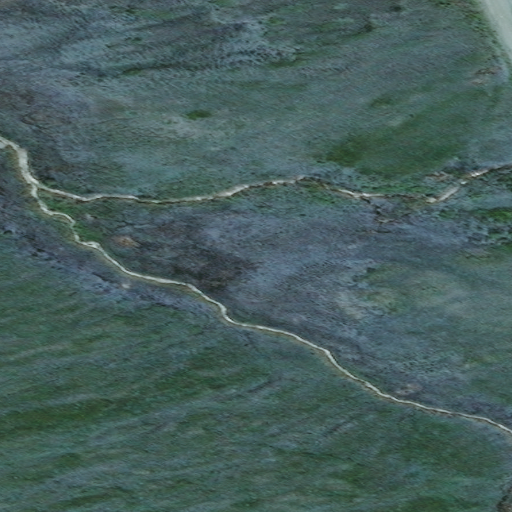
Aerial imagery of valley in Alaska named Gumboot Gulch containing only unknown